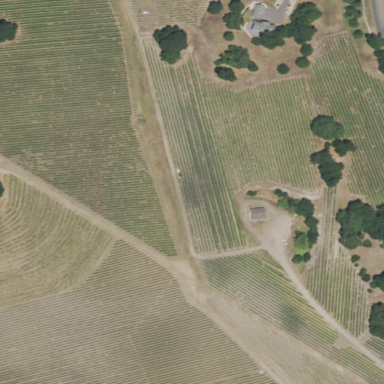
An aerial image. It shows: Vineyard growing grapes.